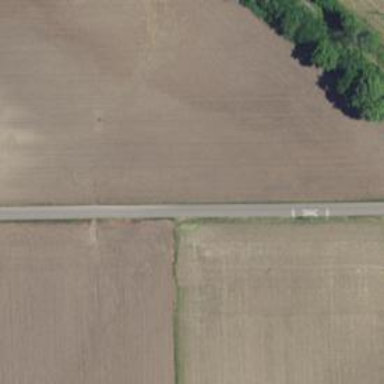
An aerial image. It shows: Unclassified road.